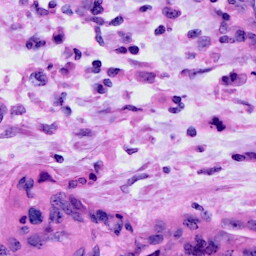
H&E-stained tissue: Cervix